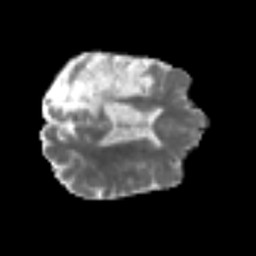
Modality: MD
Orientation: axial
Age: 60
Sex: male
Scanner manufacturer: siemens
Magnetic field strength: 3 T
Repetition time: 6.1 s
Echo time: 0.101 s